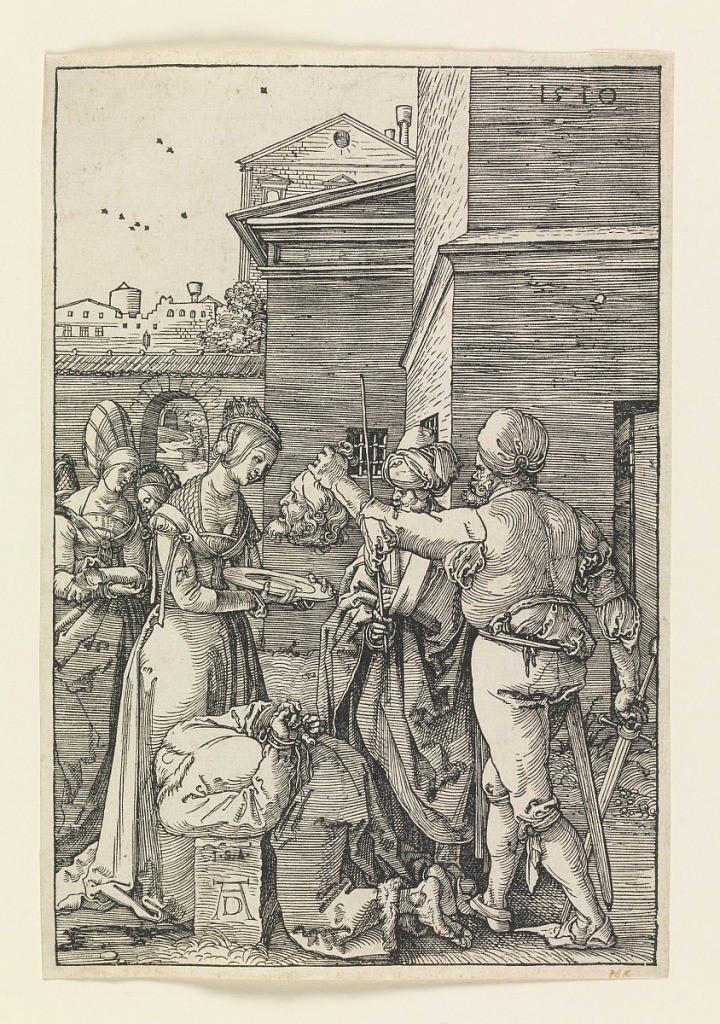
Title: Beheading of John the Baptist
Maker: Albrecht Dürer, German, 1471–1528
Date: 1510
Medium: Woodcut and black ink on paper
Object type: print
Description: the executioner stands at right holding the head of St. John, which Salome, left, waits to receive on a plate. The body of St. John, kneeling, faces left. Monogram of Durer, lower left. Date, 1510, upper right.